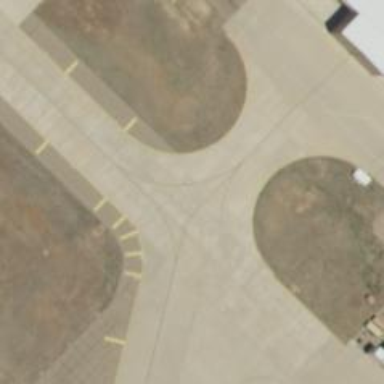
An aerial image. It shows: Image of taxiway at airport.